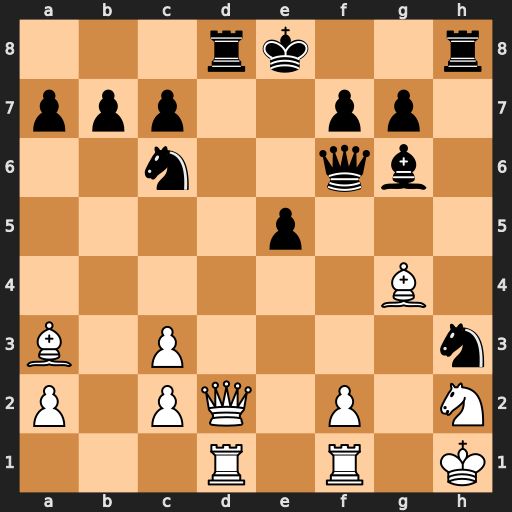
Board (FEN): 3rk2r/ppp2pp1/2n2qb1/4p3/6B1/B1P4n/P1PQ1P1N/3R1R1K
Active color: w
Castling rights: k
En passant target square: -
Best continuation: Bd7+ Rxd7 Qxd7#